Question: In this diagram, the green dot is the starting point and the blue dot is the destination. How many different simple paths are there?
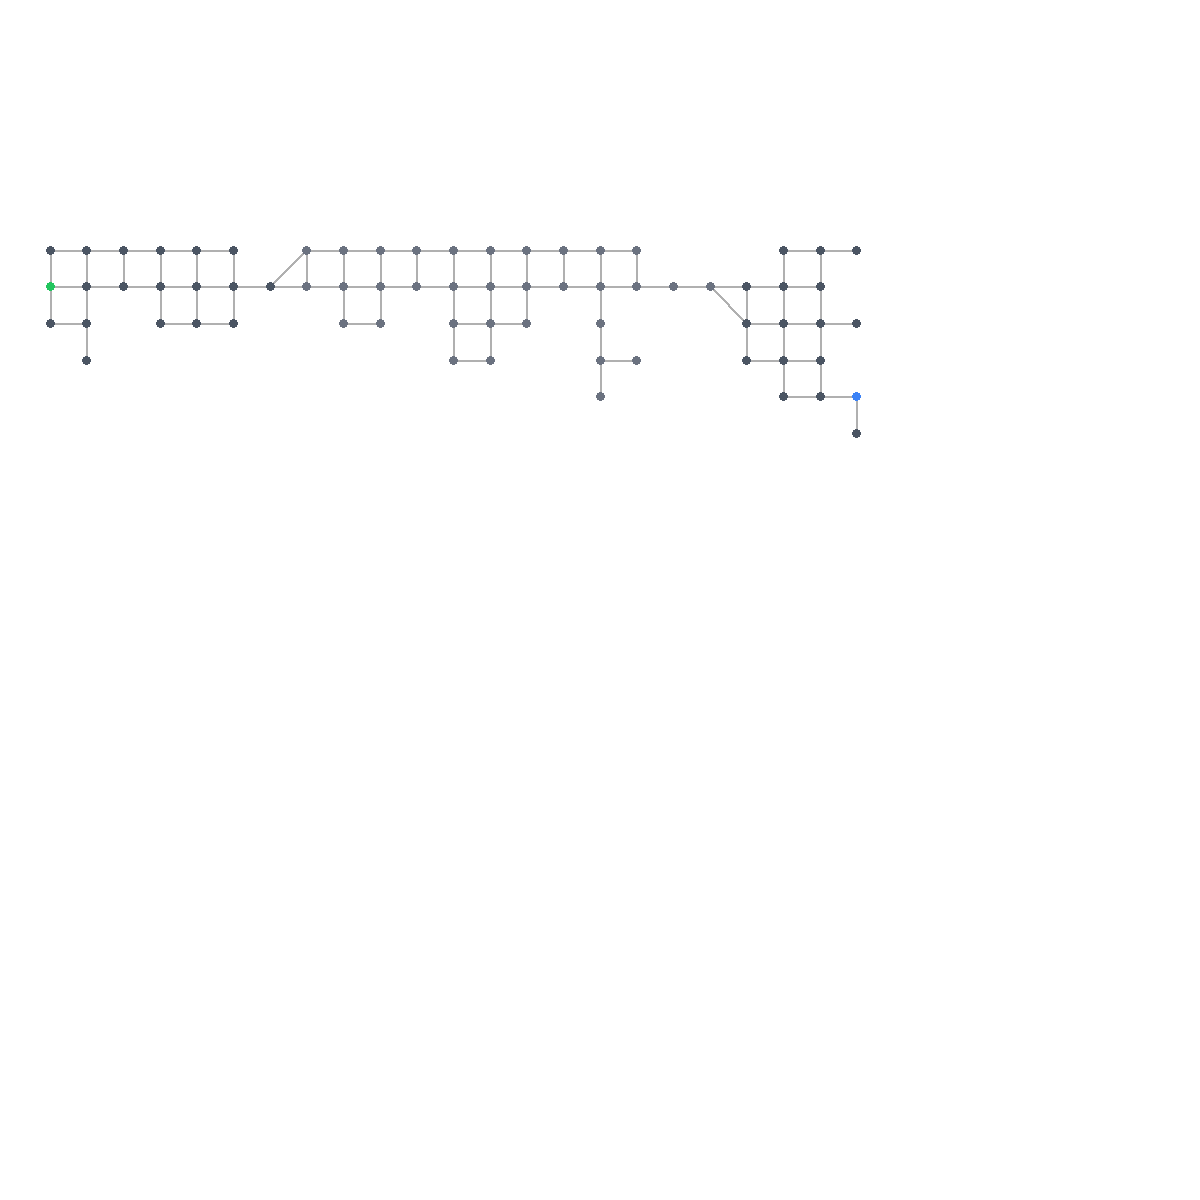
Answer: 68640768